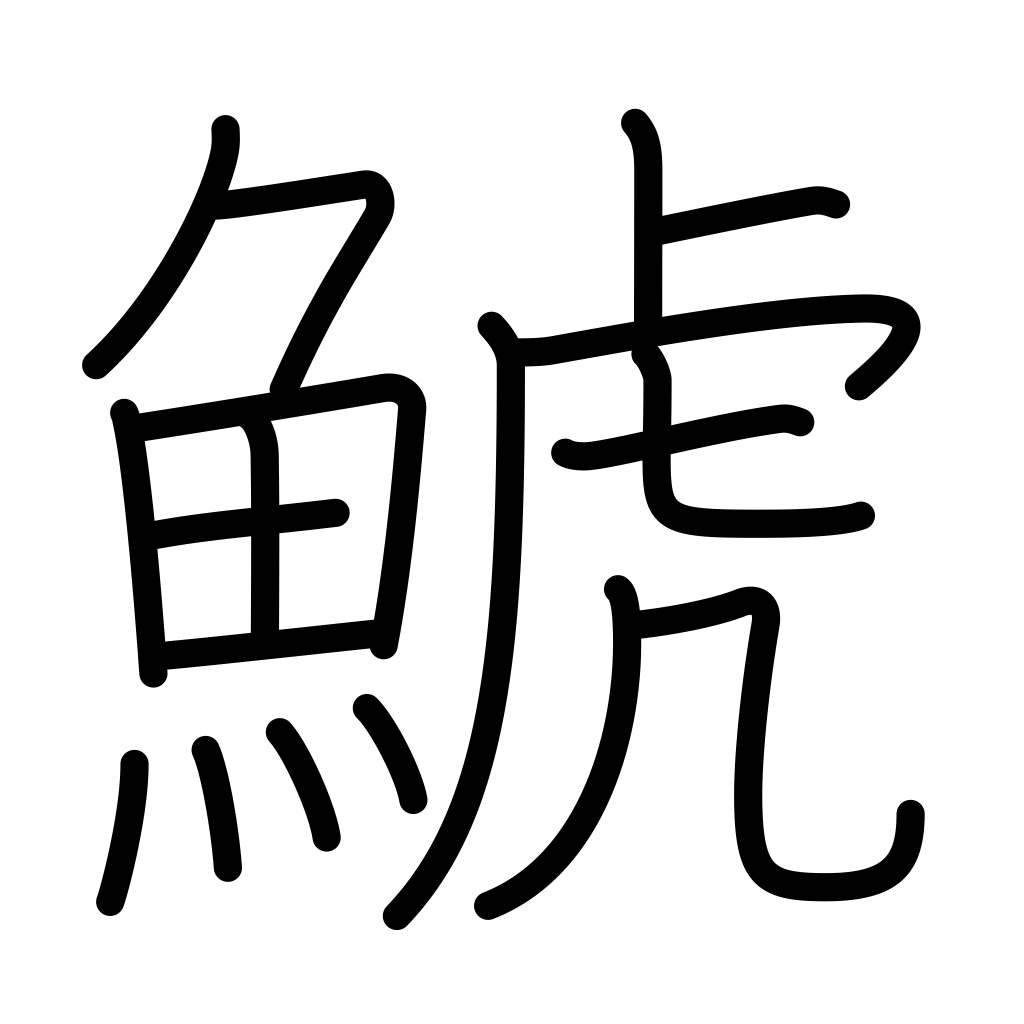
Meaning: fabulous dolphin-like fish, killer whale